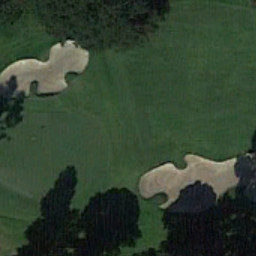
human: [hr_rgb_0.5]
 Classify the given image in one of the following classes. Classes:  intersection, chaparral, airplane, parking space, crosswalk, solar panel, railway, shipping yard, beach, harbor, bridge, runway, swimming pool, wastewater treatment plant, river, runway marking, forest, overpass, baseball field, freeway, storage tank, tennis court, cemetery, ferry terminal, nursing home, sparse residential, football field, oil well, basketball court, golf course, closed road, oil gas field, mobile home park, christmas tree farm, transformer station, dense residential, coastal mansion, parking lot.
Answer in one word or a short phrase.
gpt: golf course